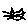
Label: cat